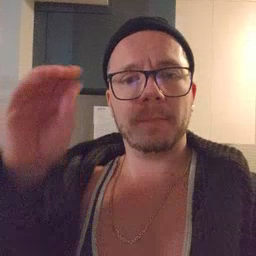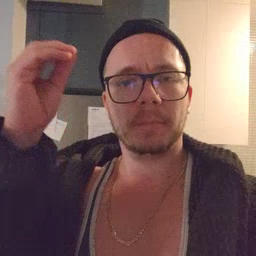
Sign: sun